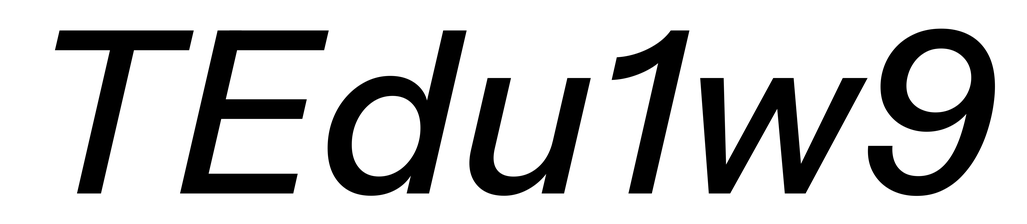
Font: InstrumentSans-Italic_Medium_Italic